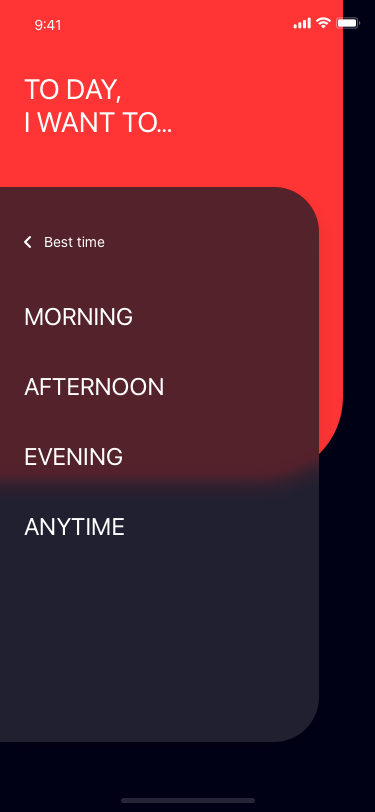
Text in this UI design:
TO DAY,
I WANT TO…
MORNING
Best time
AFTERNOON
EVENING
ANYTIME